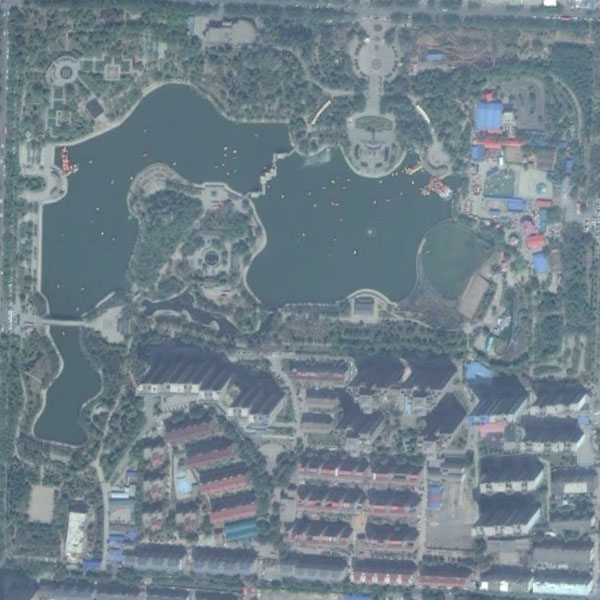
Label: Park